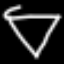
Label: diamond